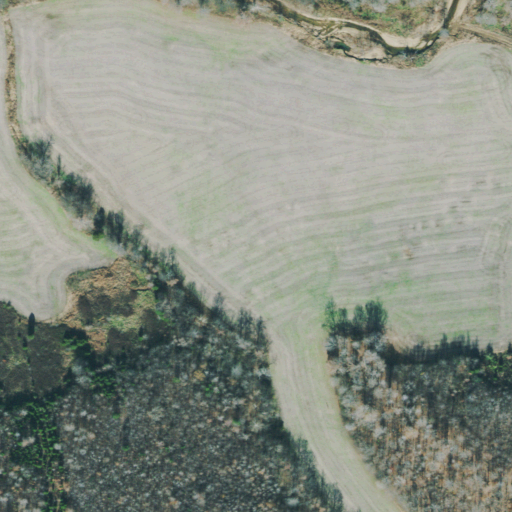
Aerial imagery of valley in Tennessee named Woods Hollow containing pasture, deciduous forest, and mixed forest